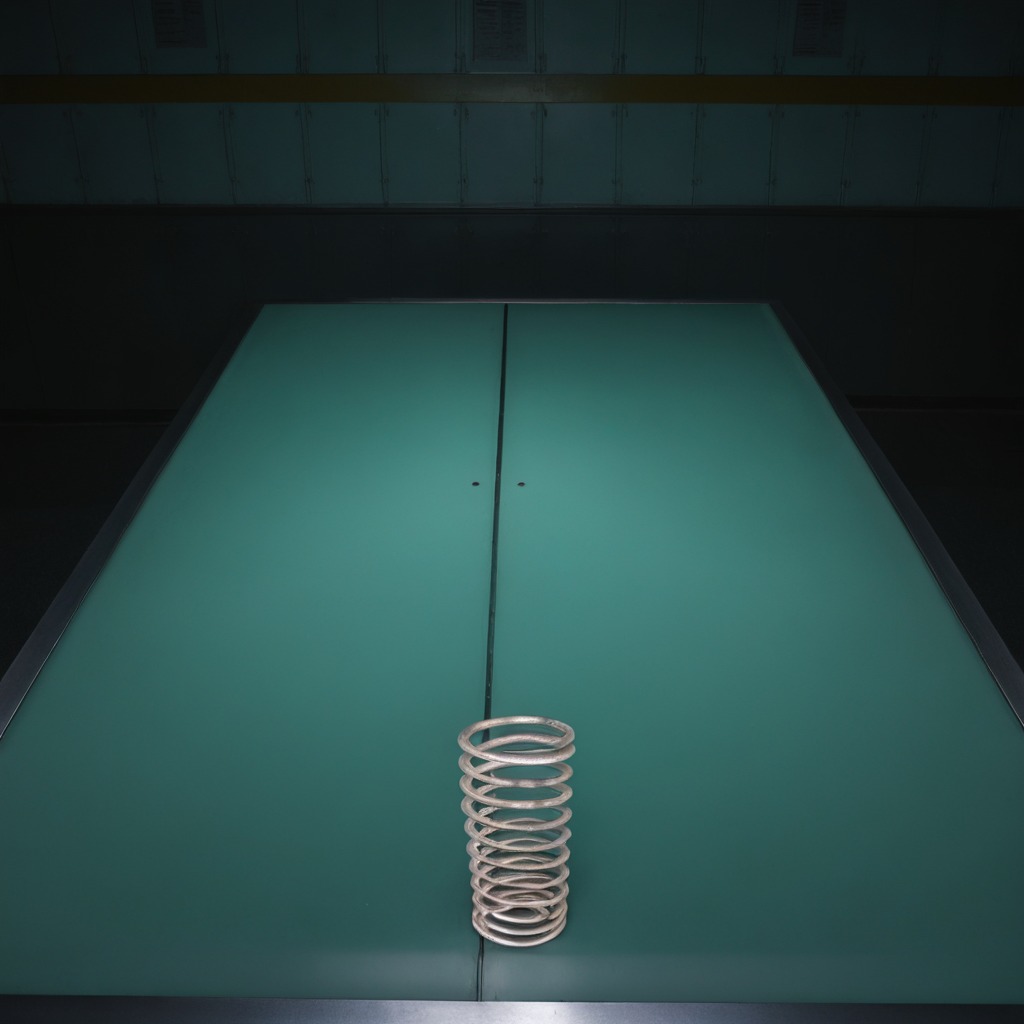
A coiled metal spring is lying on the clean empty table in a railway signal maintenance room.